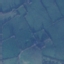
Land use / land cover: Pasture